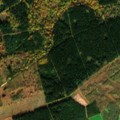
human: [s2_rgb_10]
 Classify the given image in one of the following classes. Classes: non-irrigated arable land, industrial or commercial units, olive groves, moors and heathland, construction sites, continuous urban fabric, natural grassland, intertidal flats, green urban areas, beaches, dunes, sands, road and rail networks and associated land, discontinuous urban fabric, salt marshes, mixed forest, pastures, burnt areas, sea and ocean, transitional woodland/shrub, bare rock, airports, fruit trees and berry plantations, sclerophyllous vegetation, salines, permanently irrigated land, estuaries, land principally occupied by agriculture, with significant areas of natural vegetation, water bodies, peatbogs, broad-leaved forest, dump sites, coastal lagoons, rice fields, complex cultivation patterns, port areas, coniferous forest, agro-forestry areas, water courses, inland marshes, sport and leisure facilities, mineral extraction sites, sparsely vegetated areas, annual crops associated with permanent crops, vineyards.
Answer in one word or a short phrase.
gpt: pastures, broad-leaved forest, coniferous forest, mixed forest, transitional woodland/shrub, peatbogs